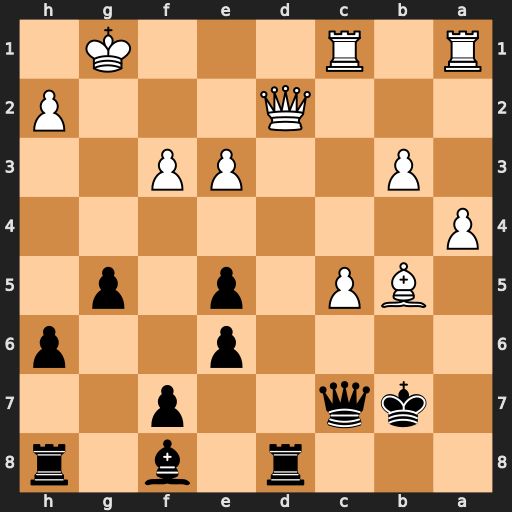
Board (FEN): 3r1b1r/1kq2p2/4p2p/1BP1p1p1/P7/1P2PP2/3Q3P/R1R3K1
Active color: b
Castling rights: -
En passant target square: -
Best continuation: Rxd2